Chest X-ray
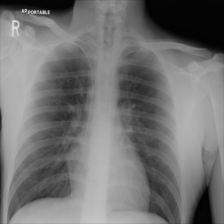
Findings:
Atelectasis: negative
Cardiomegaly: negative
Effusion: negative
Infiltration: negative
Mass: negative
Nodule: negative
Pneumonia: negative
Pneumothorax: negative
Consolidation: negative
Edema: negative
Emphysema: negative
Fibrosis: negative
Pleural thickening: negative
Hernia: negative